Aerial crown-view tile of a tropical tree (Barro Colorado Island, Panama), acquired 20250124:
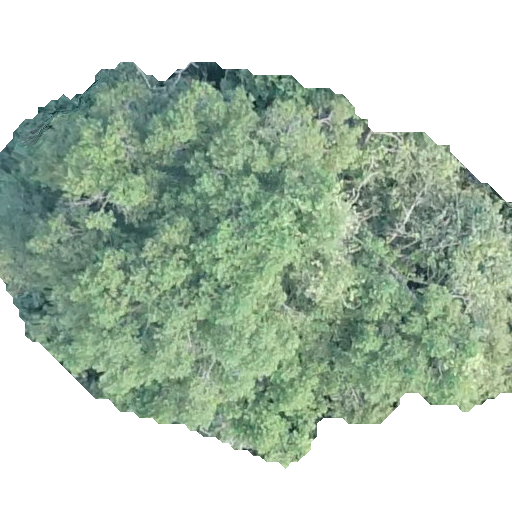
Species: Calophyllum longifolium
GBIF accepted scientific name: Calophyllum longifolium
Crown area: 238.016 m²